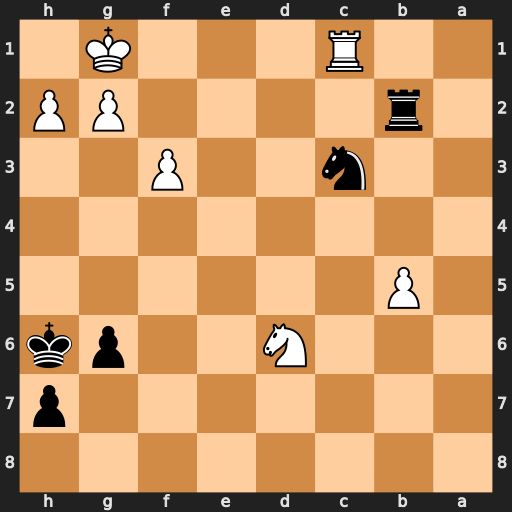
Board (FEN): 8/7p/3N2pk/1P6/8/2n2P2/1r4PP/2R3K1
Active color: b
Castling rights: -
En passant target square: -
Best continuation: Ne2+ Kf1 Nxc1